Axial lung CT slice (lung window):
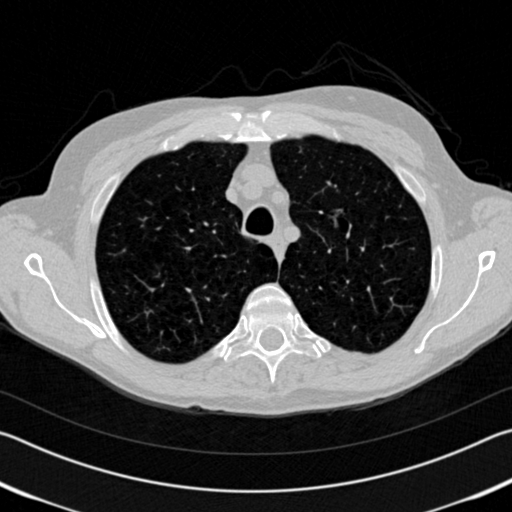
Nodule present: no